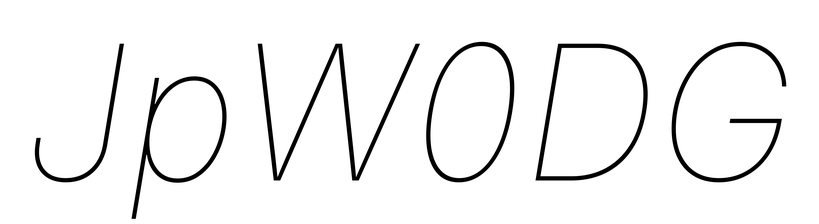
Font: Inter-Italic_Thin_Italic